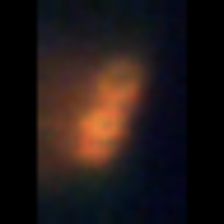
Taxon: Unknown_detritus
Group: Unknown